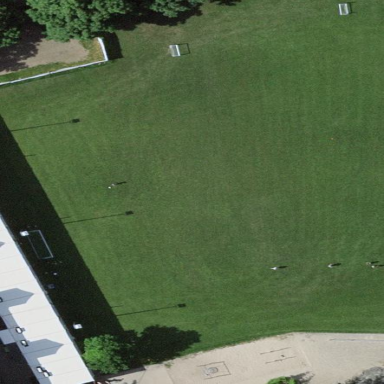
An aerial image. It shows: Grass pitch used for soccer.